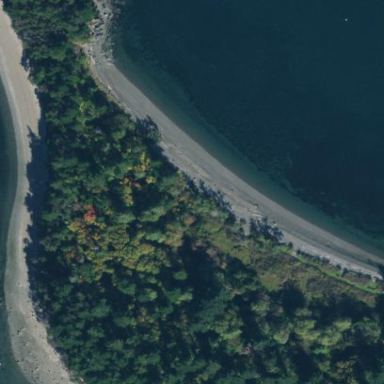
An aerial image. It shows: Beautiful beach with natural surroundings.